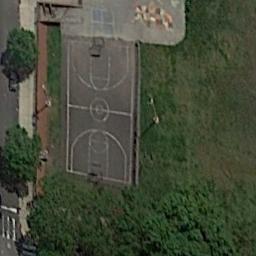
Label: basketball_court